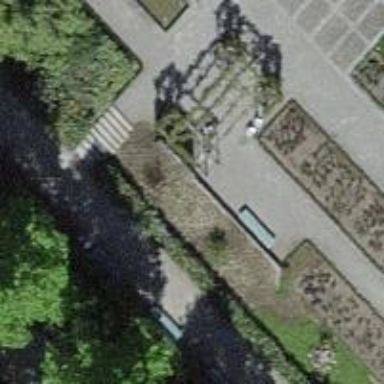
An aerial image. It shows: Bench.